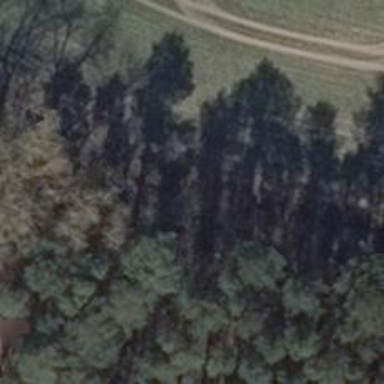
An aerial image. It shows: Hunting stand.